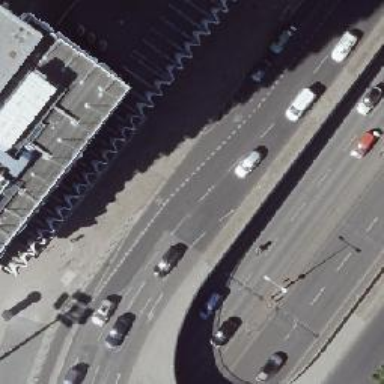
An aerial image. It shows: Primary highway with dual carriageway and asphalt surface. There is lane for right parking and asphalt cycleway on the right side.